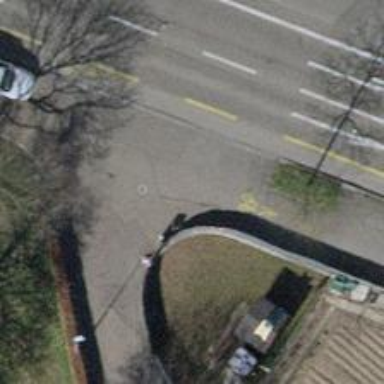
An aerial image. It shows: Bicycle repair station.